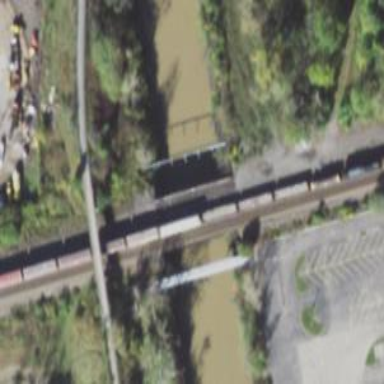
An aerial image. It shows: Disused railway bridge.